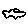
Label: car